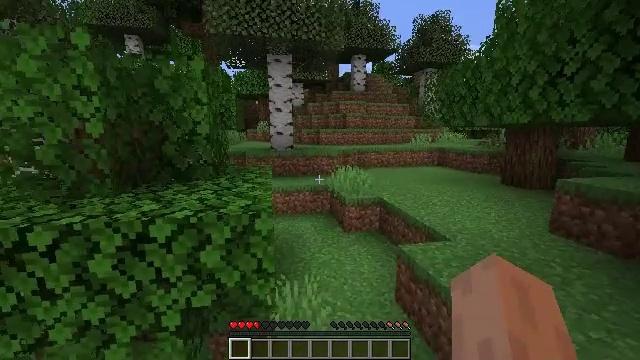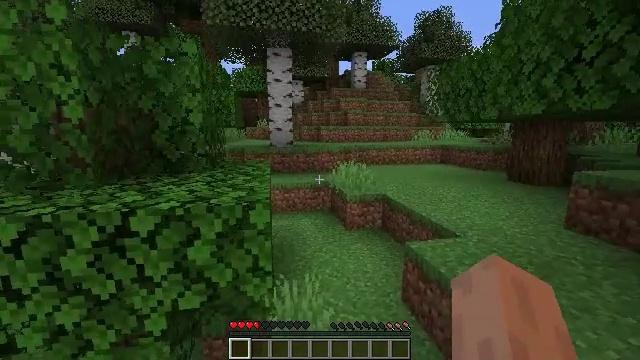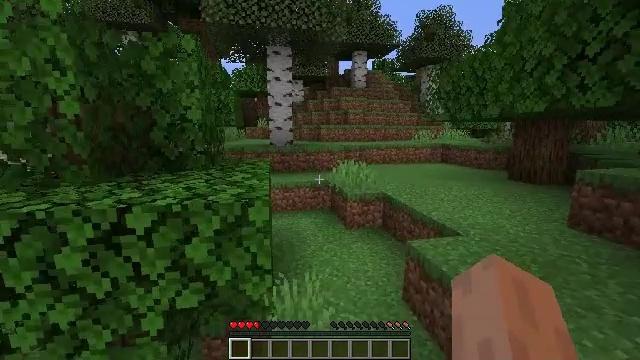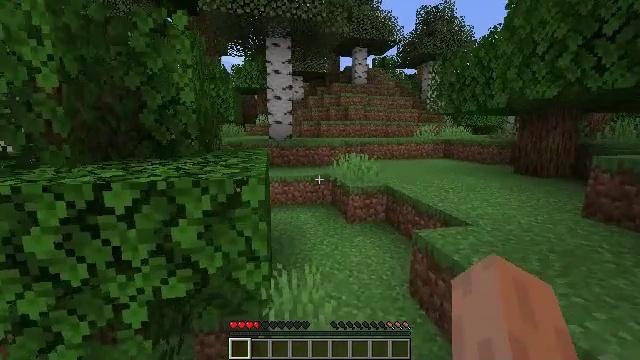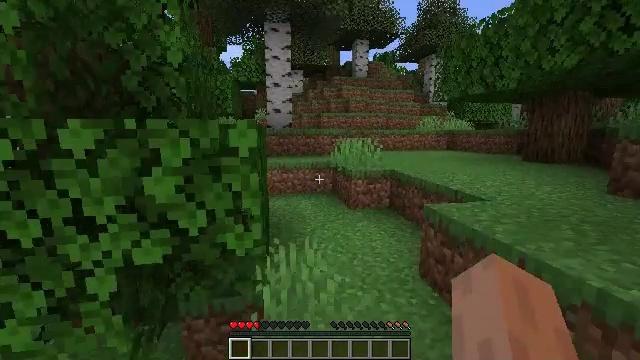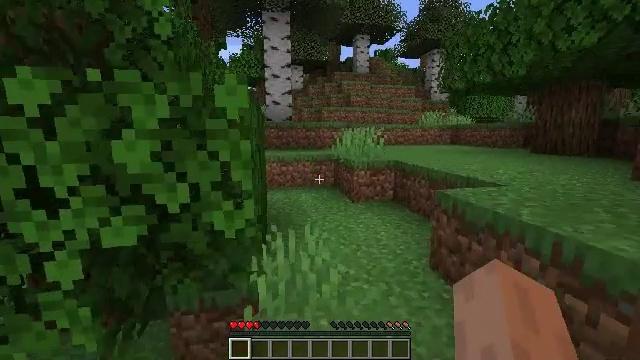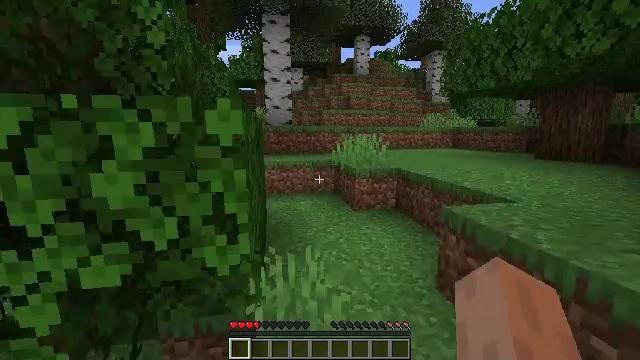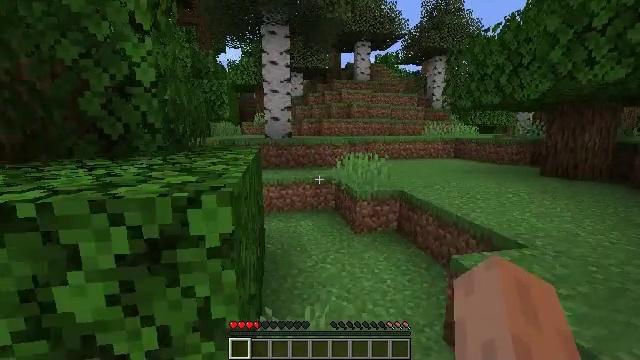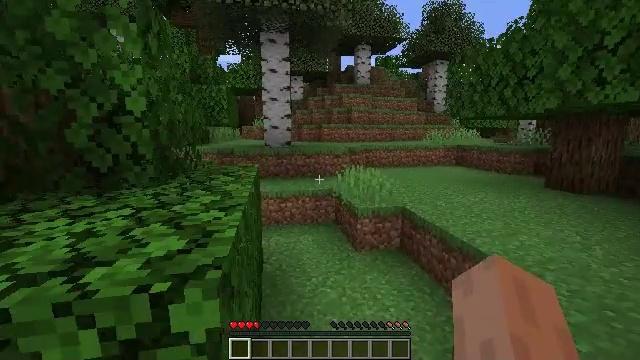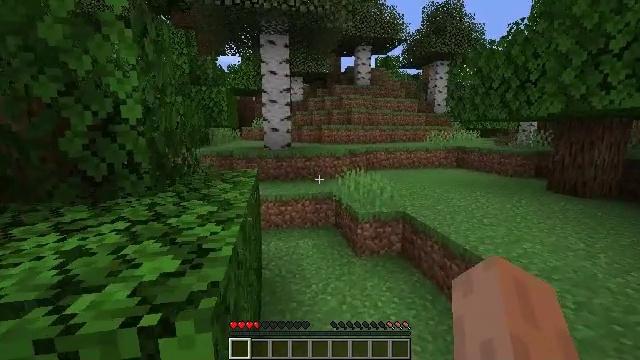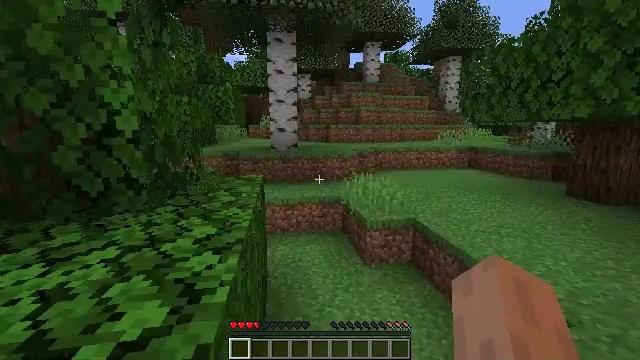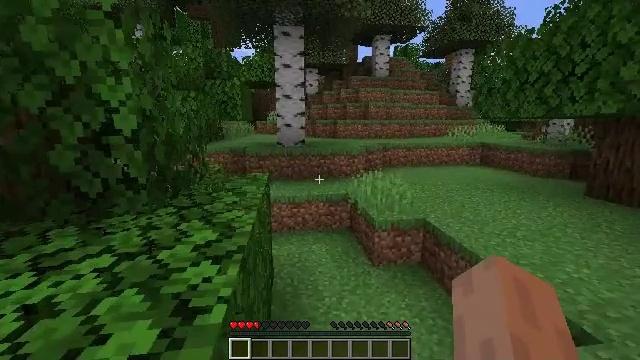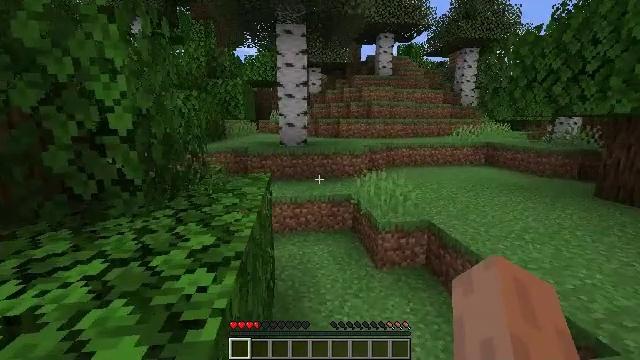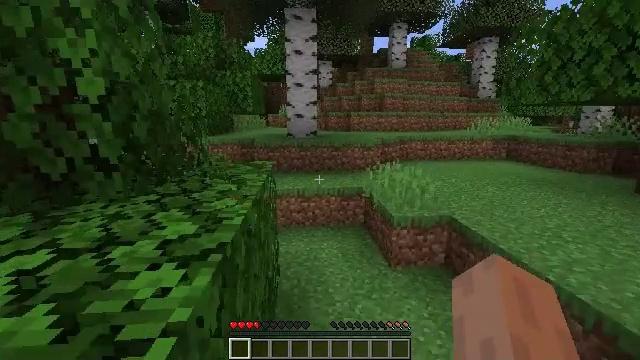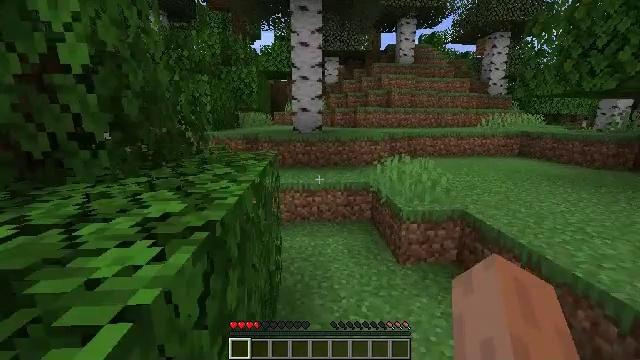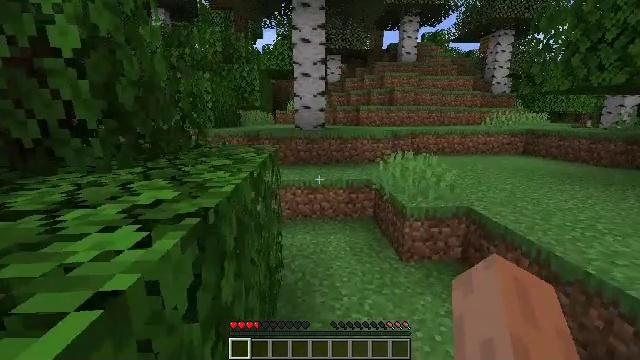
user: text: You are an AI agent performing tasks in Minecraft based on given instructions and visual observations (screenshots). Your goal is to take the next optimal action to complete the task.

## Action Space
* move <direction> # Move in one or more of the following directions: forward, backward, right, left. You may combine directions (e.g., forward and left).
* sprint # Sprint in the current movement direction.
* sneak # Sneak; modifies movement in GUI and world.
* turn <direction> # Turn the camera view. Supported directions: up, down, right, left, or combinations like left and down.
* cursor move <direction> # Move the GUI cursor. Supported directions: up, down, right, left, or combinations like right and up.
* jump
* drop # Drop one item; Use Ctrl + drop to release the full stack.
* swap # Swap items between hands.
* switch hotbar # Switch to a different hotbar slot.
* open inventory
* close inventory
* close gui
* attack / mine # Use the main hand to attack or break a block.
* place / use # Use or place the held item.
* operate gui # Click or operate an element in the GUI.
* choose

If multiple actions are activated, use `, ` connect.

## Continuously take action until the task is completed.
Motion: motion action
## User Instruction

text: Hunt a pig.
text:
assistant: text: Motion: move forward, sprint, jump
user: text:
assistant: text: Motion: move forward, sprint, jump
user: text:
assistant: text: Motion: move forward, sprint, jump
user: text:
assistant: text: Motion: move forward, sprint, jump
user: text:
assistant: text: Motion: move forward, sprint, jump
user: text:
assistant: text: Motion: move forward, sprint, jump
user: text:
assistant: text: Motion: move forward, sprint, jump
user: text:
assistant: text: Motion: move forward, sprint, jump
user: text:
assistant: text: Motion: move forward, sprint, jump
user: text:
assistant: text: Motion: move forward, sprint, turn left, jump
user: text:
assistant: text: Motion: move forward, sprint, turn left and down, jump
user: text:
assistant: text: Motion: move forward, sprint, jump
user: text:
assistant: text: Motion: move forward, sprint, turn left, jump
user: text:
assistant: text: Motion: move forward, sprint, turn left, jump
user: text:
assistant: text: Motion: move forward, sprint, jump
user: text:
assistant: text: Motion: move forward, sprint, jump
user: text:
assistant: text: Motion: move forward, sprint, turn left, jump
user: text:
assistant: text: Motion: move forward, sprint, turn left, jump
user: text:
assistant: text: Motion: move forward, sprint, turn left, jump
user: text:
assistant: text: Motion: move forward, sprint, turn left, jump
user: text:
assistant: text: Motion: move forward, sprint, turn left, jump
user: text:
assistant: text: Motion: move forward, sprint, turn left, jump
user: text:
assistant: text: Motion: move forward, sprint, turn left, jump
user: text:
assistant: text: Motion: move forward, sprint, turn left, jump
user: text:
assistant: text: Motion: move forward, sprint, turn left, jump
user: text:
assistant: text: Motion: move forward, sprint, turn left, jump
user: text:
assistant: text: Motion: move forward, sprint, turn left
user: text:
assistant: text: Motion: move forward, sprint, turn left
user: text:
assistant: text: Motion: move forward and move right, sprint, turn left
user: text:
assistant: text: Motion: move forward and move right, sprint, turn left and up